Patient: sex M, age 42
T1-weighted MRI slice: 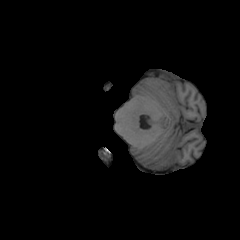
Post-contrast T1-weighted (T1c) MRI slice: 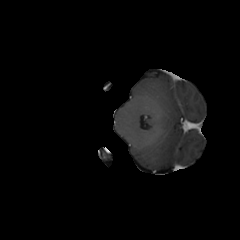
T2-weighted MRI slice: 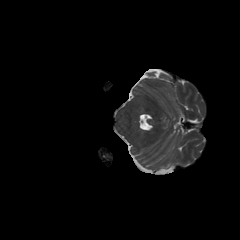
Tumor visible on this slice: no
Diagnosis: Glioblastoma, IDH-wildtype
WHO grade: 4